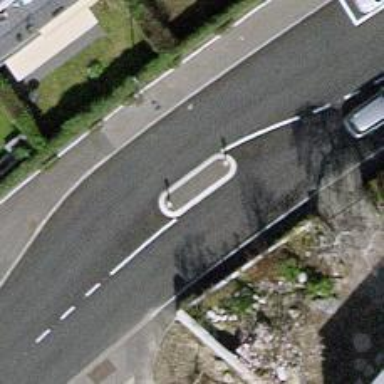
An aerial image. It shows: Traffic calming island.